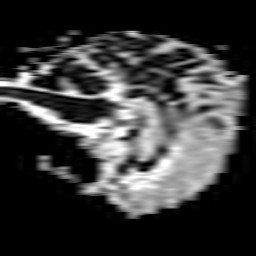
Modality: ADC
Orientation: sagittal
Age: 88
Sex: female
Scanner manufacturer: philips
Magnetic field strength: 3 T
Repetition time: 4.624 s
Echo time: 0.07382 s